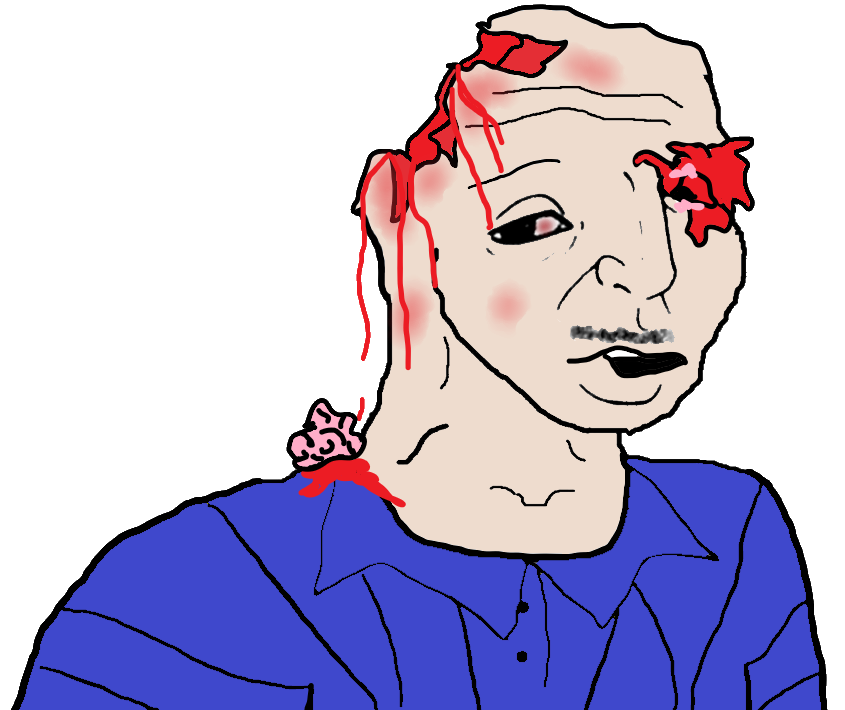
Label: 5_Groomer